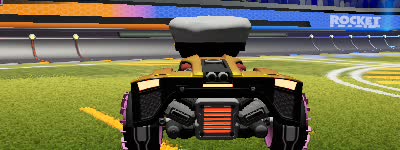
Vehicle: breakout